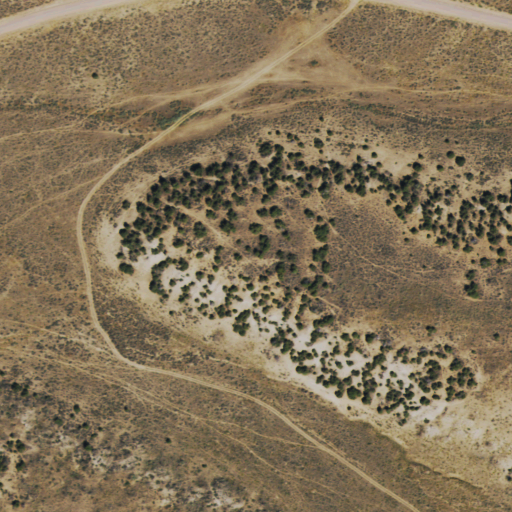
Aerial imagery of valley in Colorado named Hammond Draw containing shrub, evergreen forest, and open development